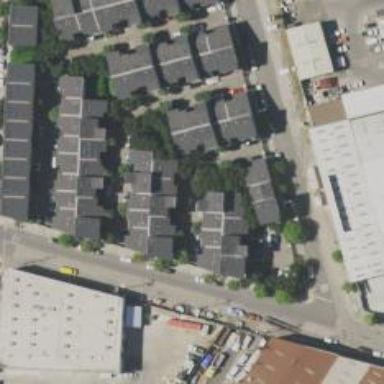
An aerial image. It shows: Alleyway designated as service road.